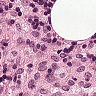
Metastatic tissue present: no